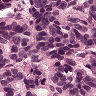
Metastatic tissue present: yes